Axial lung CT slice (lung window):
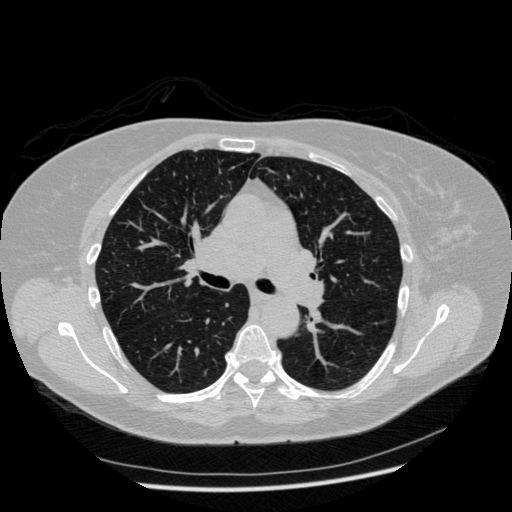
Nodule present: no